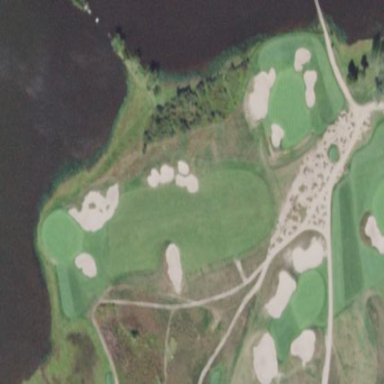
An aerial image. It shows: Area with grass used as rough in golf course.